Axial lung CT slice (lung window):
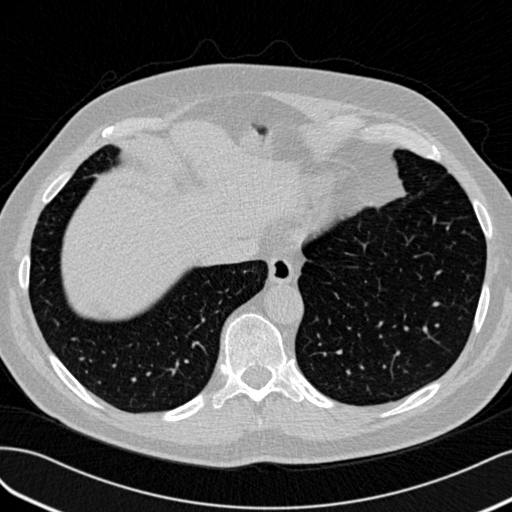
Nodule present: no